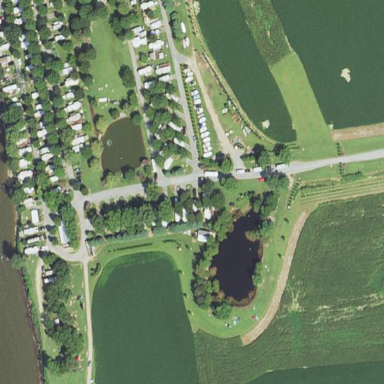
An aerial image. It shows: Campsite area with tents and caravans. Visitors can enjoy picnicking at the site.